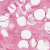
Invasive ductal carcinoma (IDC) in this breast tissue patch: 0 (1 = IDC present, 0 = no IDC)